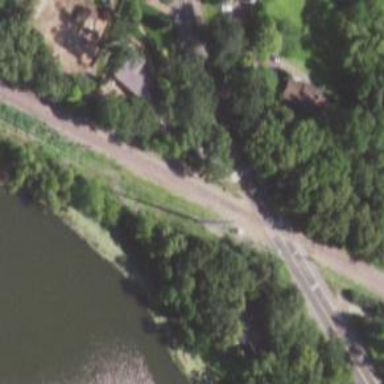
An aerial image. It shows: Marked crossing on asphalt cycleway.